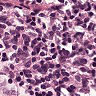
Metastatic tissue present: no